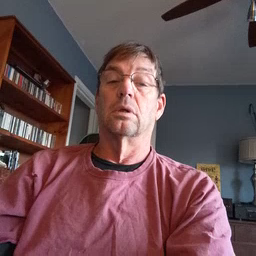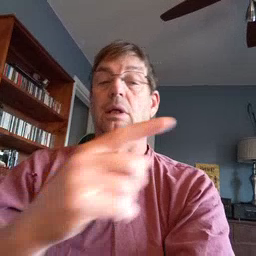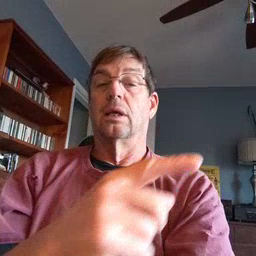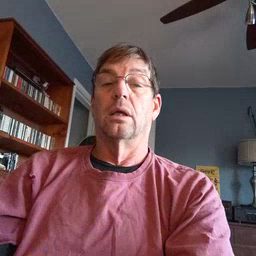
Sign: hesheit